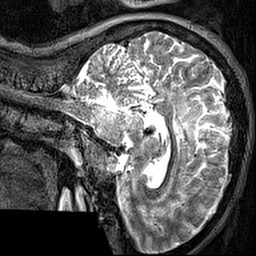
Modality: T2w
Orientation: sagittal
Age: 30
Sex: female
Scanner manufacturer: siemens
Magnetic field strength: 3 T
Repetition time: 3.2 s
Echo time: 0.567 s